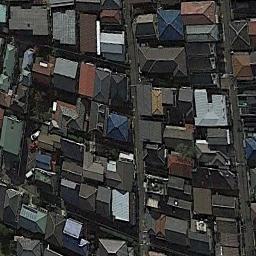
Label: dense_residential